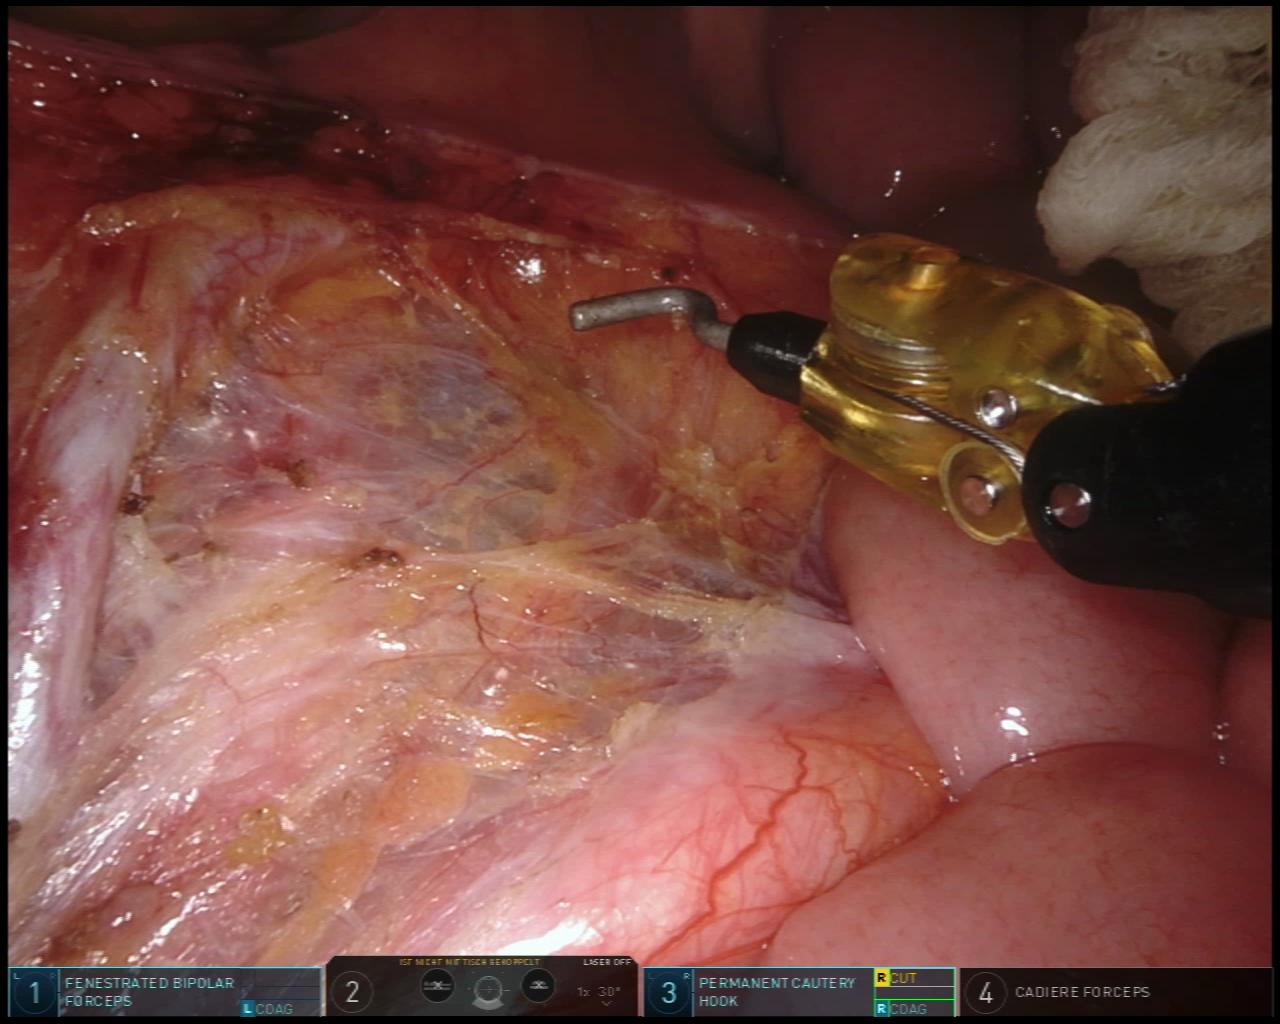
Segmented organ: inferior_mesenteric_artery
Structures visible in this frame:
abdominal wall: no
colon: no
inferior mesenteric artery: yes
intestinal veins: no
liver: no
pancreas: no
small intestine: yes
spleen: no
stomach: no
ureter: no
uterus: no
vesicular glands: no